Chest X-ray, AP view. Patient: 54 years old, sex M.
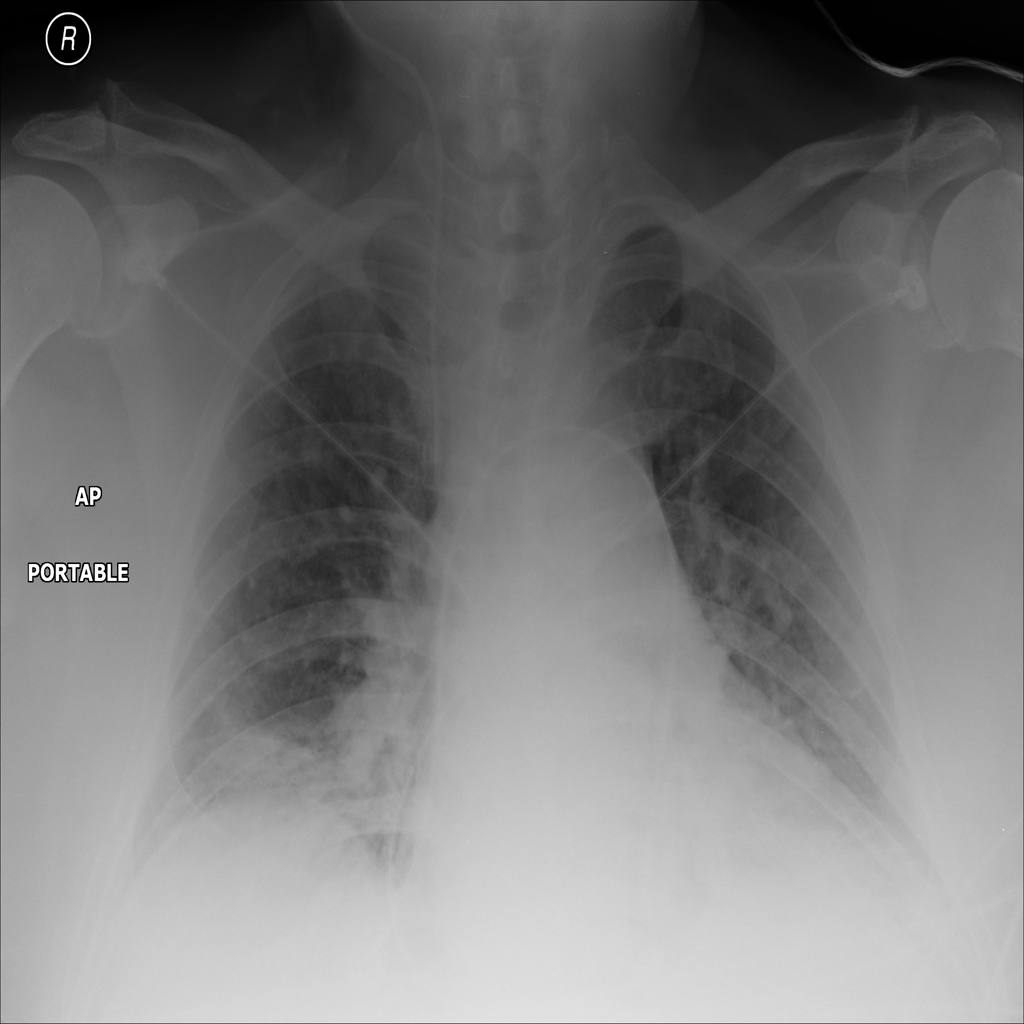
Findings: No Finding